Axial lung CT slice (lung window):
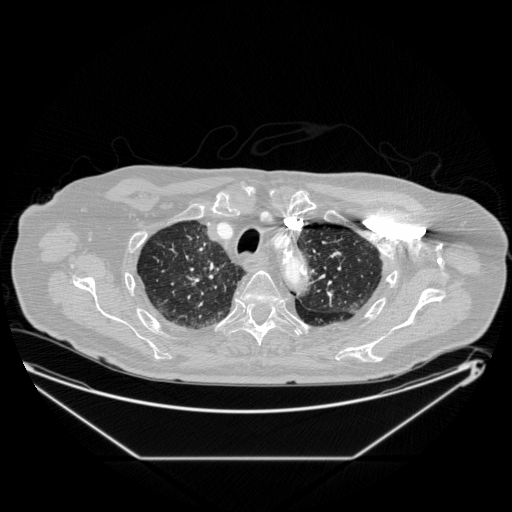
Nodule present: no